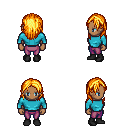
a pixel art fantasy rpg character, female body template, human, dark skin, teal long-sleeve shirt, magenta pants, light blonde long hairstyle, black shoes, four views (front, back, left, right), 2x2 character sprite sheet, small pixel art, hard edges, no anti-aliasing